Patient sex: M
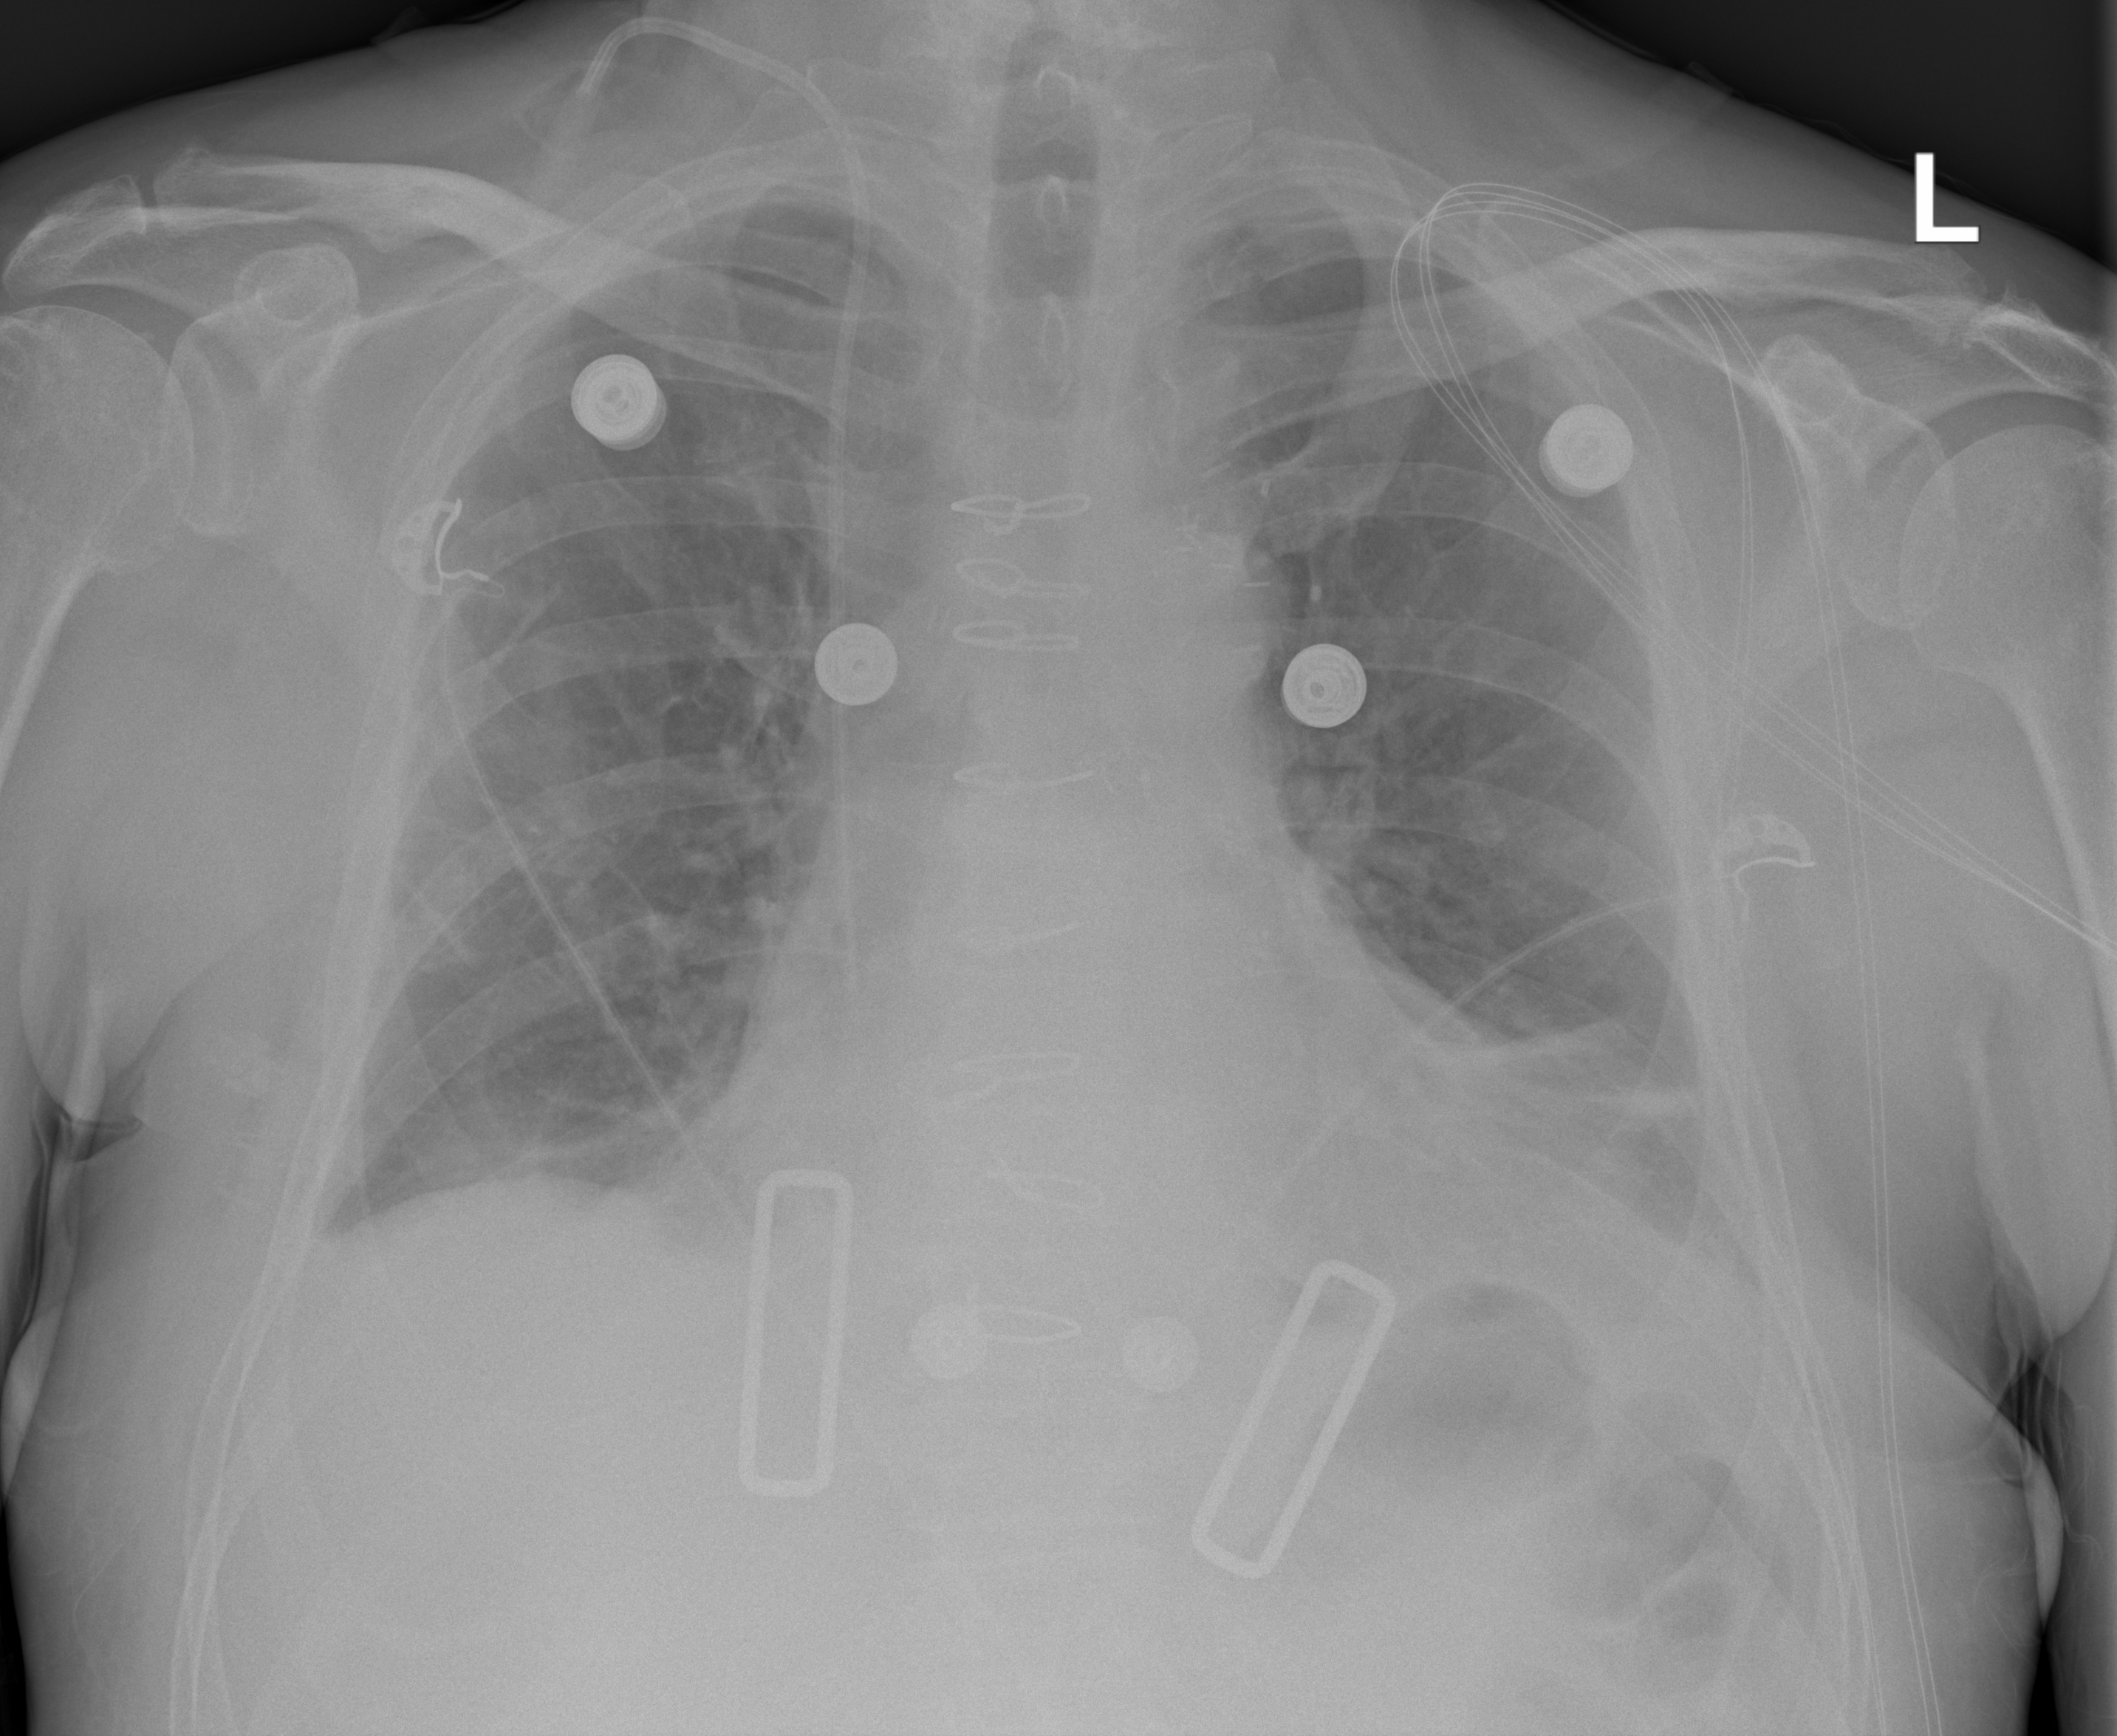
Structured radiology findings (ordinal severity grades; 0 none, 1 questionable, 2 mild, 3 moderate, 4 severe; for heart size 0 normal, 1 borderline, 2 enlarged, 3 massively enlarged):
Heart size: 1
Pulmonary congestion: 0
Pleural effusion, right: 2
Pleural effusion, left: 2
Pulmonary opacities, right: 0
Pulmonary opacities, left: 0
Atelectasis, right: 2
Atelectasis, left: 2